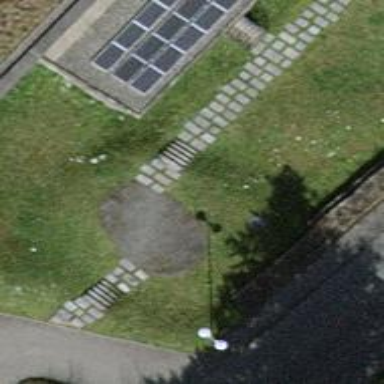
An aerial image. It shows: Footway made of paving stones.